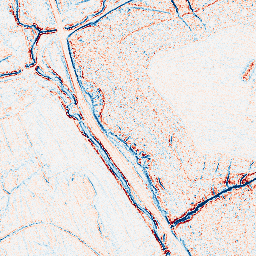
Category: edge_preserving
Decomposition family: bilateral
Decomposition parameters: d: 5
sigma_color: 50
sigma_space: 50
Upsampling method: sinc_blackman
Upsampling parameters: scale: 4
kernel_size: 16
Upsampling scale: 4